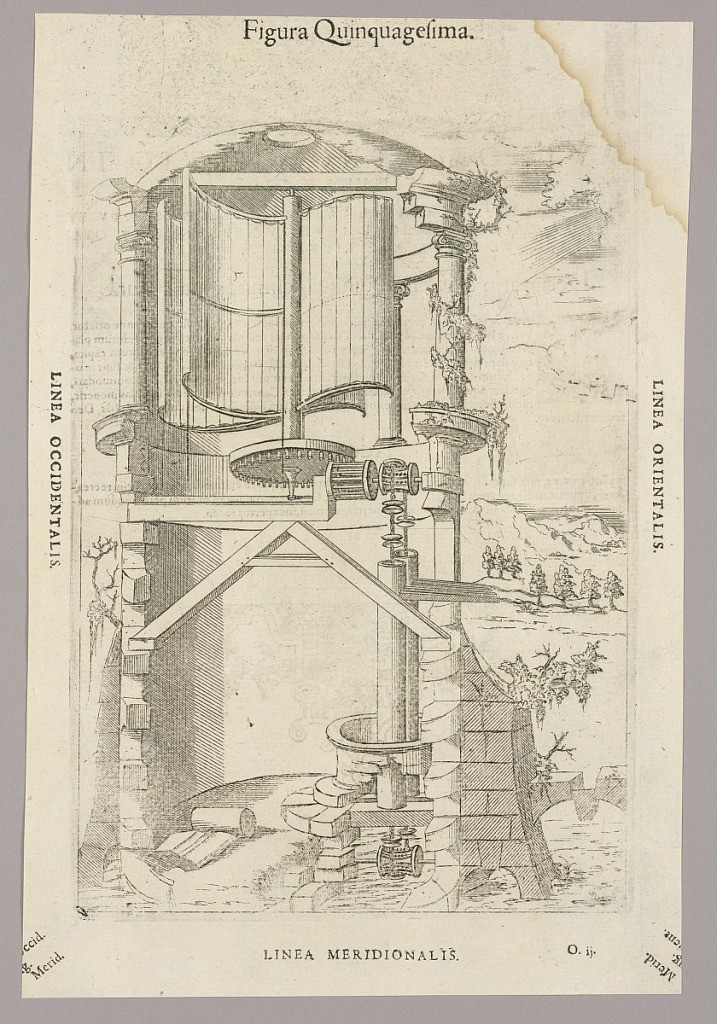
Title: Plate L from Theatrum instrumentorum et machinarum
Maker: Julio Paschale
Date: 1582
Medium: Woodcut on paper
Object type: Print
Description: Windmill over a stream, as a pump. Round tower, sails on a vertical shaft inside open columns, turn cog, and wheels. Pipes and spouts, right center. Description in Latin on verso of 1949-152-247.